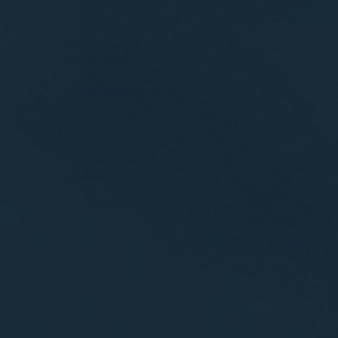
Label: other